Question: I'm trying to set up remote debugging for a VirtualBox VM running XP SP3, following <URL>.
On the guest OS I've started the remote debugging server:

I have verified that I can connect to the server using netcat:
'''
C:\Users\sashoalm>ncat.exe myorgani-1bd08e 4015
Hello?
W Cclose: No error
'''
But when I try to connect from the dialog (I put 'myorgani-1bd08e' for the Qualifier), I get this error:
> Unable to connect to 'myorgani-1bd08e'. An attempt was made to access a socket in a way forbidden by its access permissions.
The <URL> about this error say this:
> WSAEACCES
10013
Permission denied.
An attempt was made to access a socket in a way forbidden by its access permissions. An example is using a broadcast address for sendto without broadcast permission being set using setsockopt(SO_BROADCAST).
Another possible reason for the WSAEACCES error is that when the bind function is called (on Windows NT 4.0 with SP4 and later), another application, service, or kernel mode driver is bound to the same address with exclusive access. Such exclusive access is a new feature of Windows NT 4.0 with SP4 and later, and is implemented by using the SO_EXCLUSIVEADDRUSE option.
Why do I get this error?
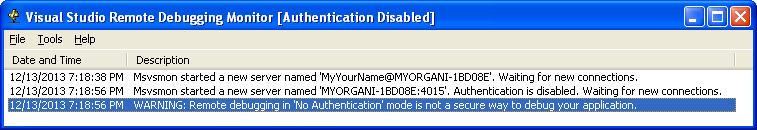
Answer: In the end, it turned out to be the firewall that was preventing Visual Studio from making outbound connections (there was an outbound rule for devenv.exe, and I have no idea how it got there).